Field crop: maize
Growth stage: 2
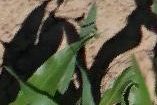
Species: maize